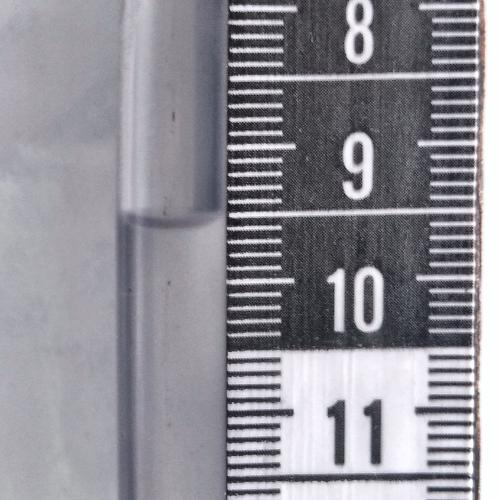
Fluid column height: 9.6 cm